Current action and preconditions to check: path_clear

Your task: For each precondition in the list above, predict whether it will hold at this action.

Consider the current scene as observed from the mobile robot's camera, and analyze the predicted future states of all dynamic agents (e.g., people, animals, vehicles, or any moving entities) within the NEXT SECOND.

IMPORTANT: Only answer "very likely" if you are absolutely certain—based on strong, clear evidence—that a dynamic agent will violate the precondition in the predicted future state. Do NOT answer "very likely" for unlikely, ambiguous, or low-probability risks.

Ask yourself for each precondition: Is there a high probability, with clear and convincing evidence, that the predicted future states of any dynamic agent will interfere with the predicted future state of the currently executing action within the NEXT SECOND, causing that precondition to fail?

Assess the risk level based on these predictions. Use "likely" or "very likely" if motions create a clear risk of interference.

Use "neutral" or "improbable" if agents are nearby but their predicted paths are clearly diverging or non-conflicting.

Failure Risk Categories: "very improbable", "improbable", "neutral", "likely", "very likely"

Answer Format: Output ONLY the probability_of_failure value from these categories: "very improbable", "improbable", "neutral", "likely", "very likely"

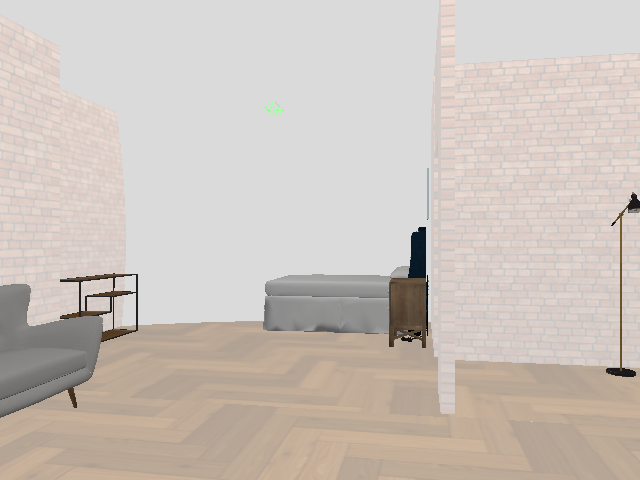

Answer: very improbable